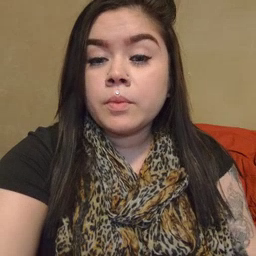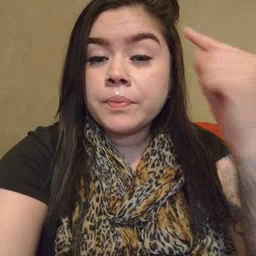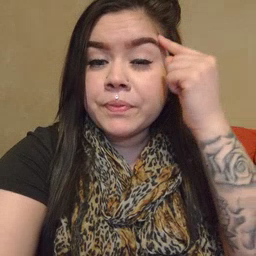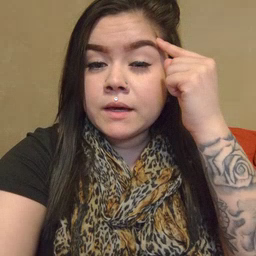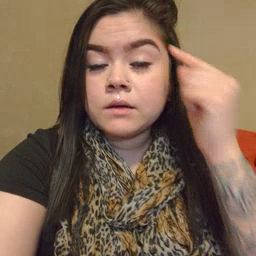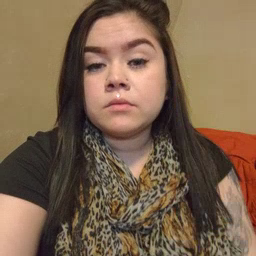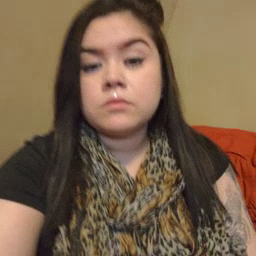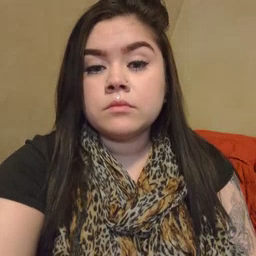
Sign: think